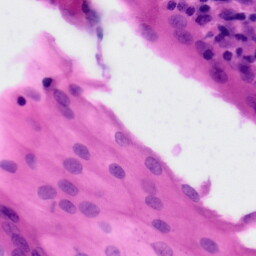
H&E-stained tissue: Tonsil